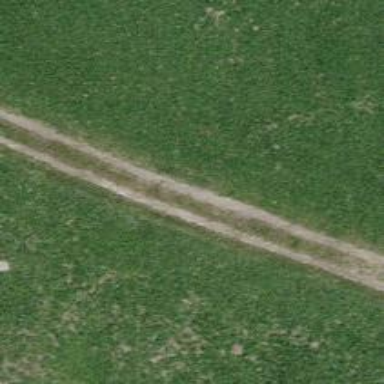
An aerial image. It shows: Track with grade2 tracktype.